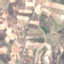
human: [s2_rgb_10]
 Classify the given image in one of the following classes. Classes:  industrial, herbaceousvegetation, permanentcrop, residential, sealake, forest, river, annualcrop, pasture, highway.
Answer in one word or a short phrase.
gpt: PermanentCrop